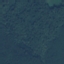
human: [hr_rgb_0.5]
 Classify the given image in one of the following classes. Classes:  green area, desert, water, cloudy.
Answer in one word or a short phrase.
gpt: green area